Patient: sex F, age 58
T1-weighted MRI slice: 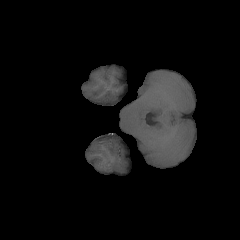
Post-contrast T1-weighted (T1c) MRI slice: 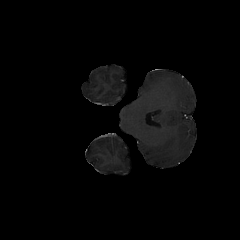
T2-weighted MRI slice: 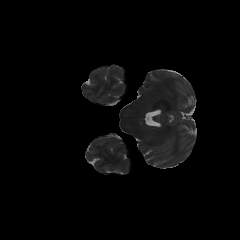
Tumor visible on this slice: no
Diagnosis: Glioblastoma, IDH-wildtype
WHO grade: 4